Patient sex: M
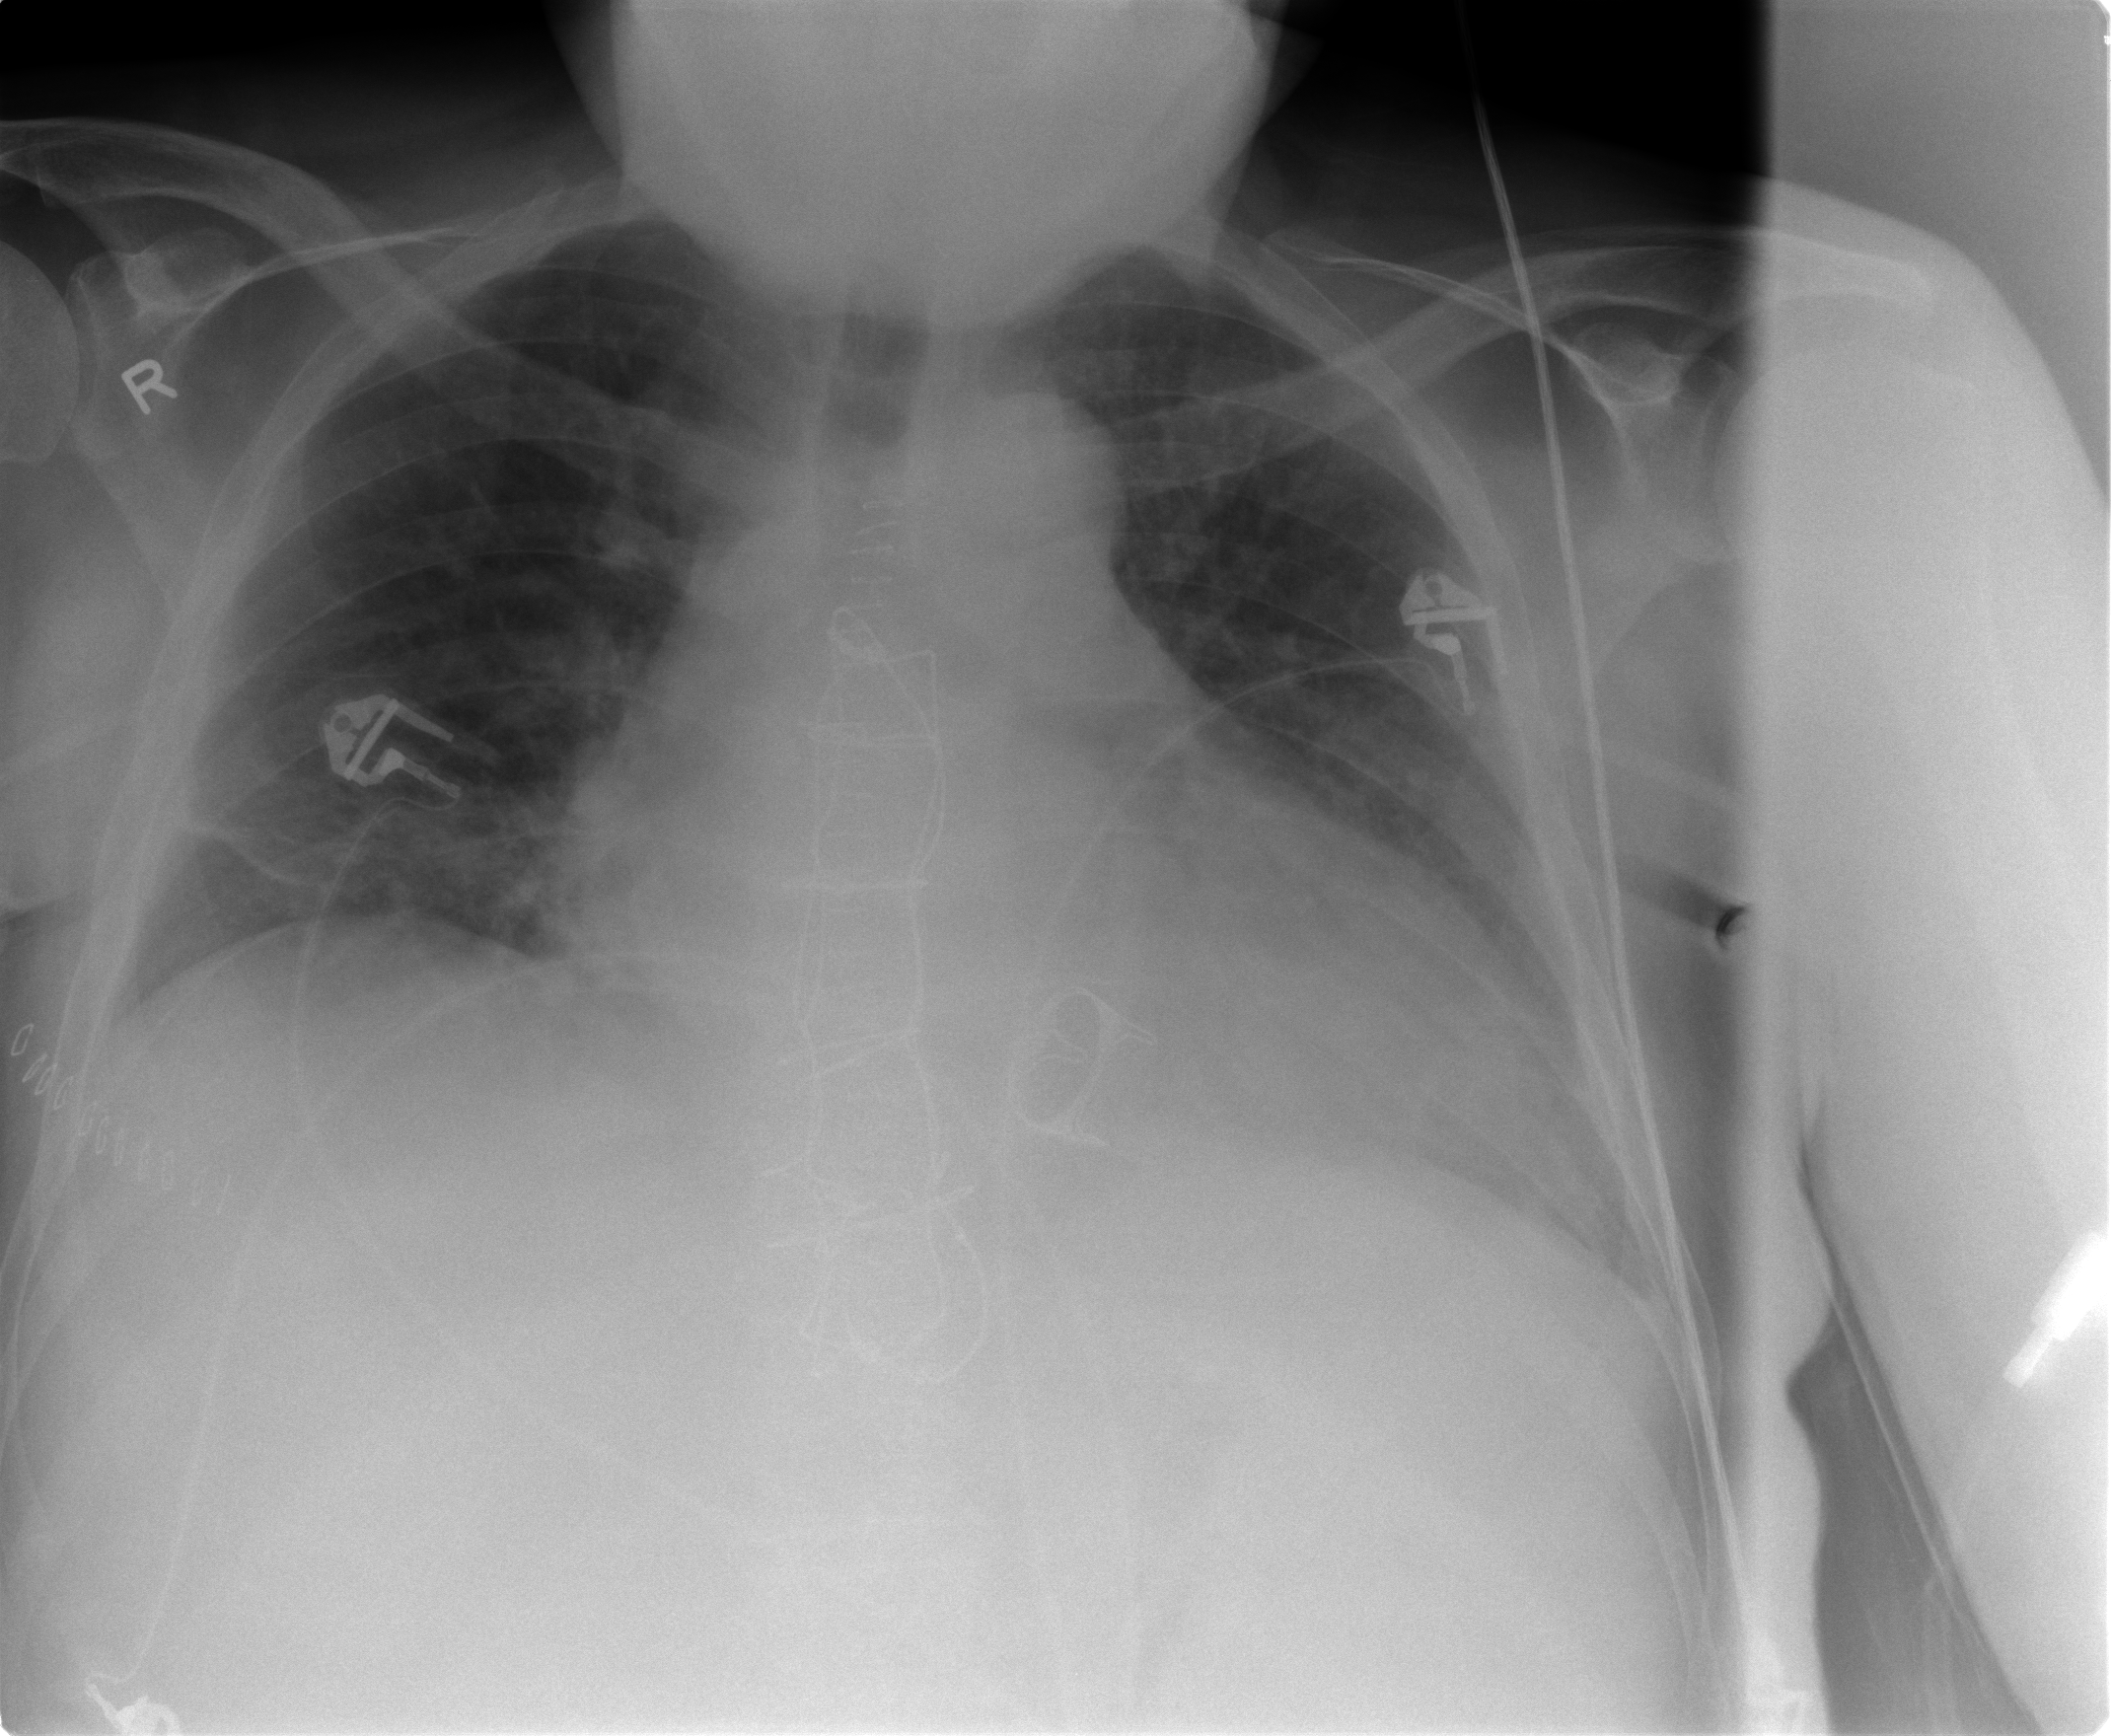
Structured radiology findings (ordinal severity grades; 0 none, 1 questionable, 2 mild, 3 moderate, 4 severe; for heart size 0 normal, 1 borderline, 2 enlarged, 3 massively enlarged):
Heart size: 3
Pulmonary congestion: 1
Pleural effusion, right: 1
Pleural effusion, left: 2
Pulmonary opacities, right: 0
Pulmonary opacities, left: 0
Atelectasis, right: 2
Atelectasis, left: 0